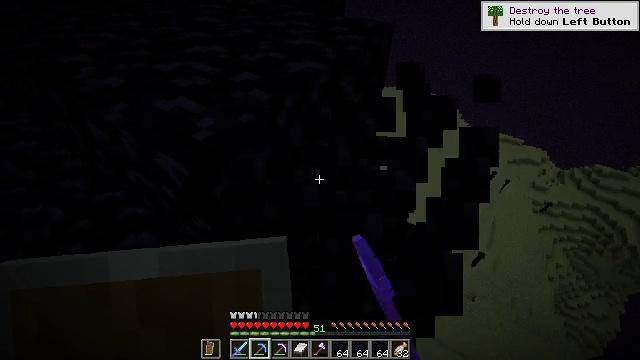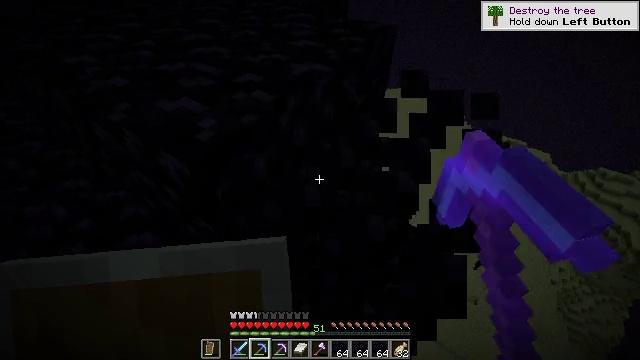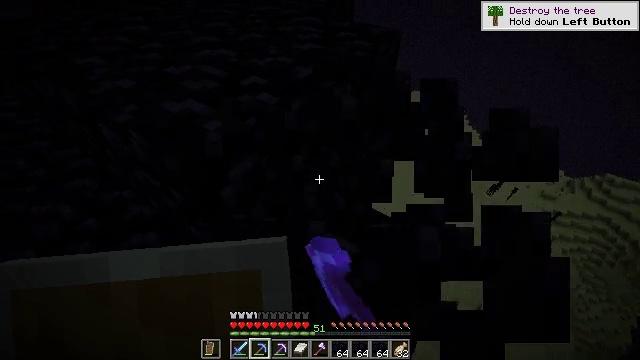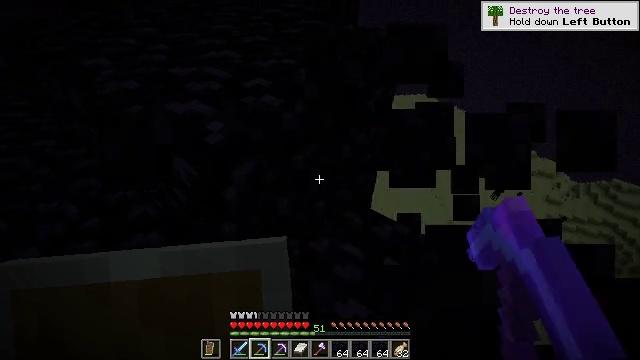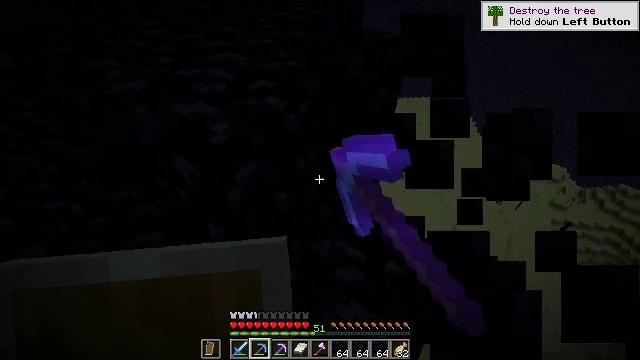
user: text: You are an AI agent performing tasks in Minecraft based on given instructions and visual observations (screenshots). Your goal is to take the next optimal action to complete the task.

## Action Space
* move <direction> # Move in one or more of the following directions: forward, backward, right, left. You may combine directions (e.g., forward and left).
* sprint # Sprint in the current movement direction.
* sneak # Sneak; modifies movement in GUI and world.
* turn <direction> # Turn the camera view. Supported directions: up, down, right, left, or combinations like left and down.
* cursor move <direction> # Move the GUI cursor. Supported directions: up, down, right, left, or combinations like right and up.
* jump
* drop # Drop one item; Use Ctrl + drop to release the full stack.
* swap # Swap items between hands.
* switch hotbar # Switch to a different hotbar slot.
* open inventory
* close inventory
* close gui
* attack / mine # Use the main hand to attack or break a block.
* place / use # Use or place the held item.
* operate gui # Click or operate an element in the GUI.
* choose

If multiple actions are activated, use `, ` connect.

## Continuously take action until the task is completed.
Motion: motion action
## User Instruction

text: Break the obsidian using a diamond or netherite pickaxe.
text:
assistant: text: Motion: attack / mine
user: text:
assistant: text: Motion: turn left, attack / mine
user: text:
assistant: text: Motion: attack / mine
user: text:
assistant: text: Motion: attack / mine
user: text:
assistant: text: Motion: attack / mine